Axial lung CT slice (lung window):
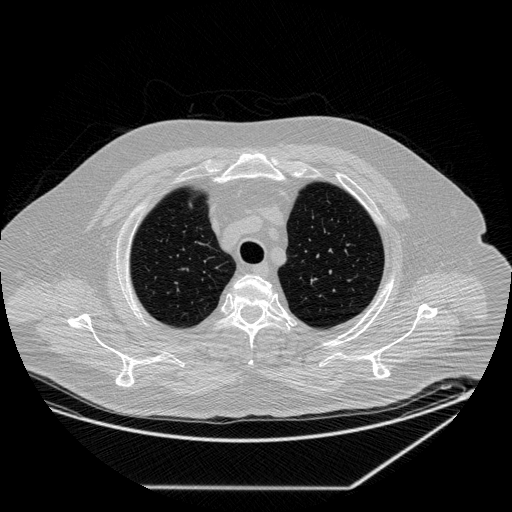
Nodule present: no